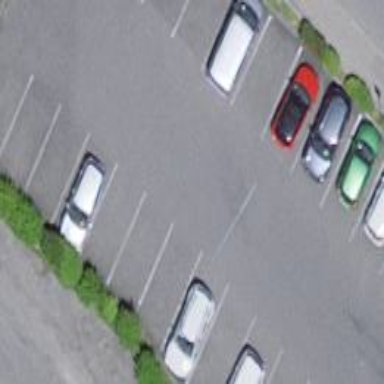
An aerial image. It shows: Parking area with surface.